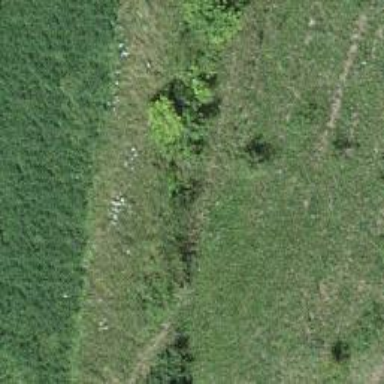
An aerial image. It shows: Hedge acting as barrier.